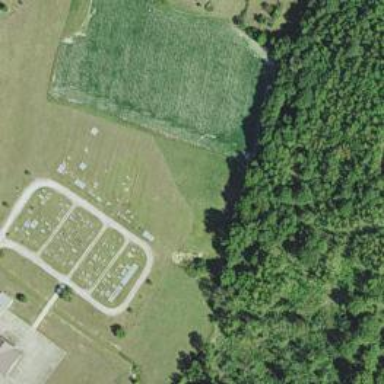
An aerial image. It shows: Cemetery.